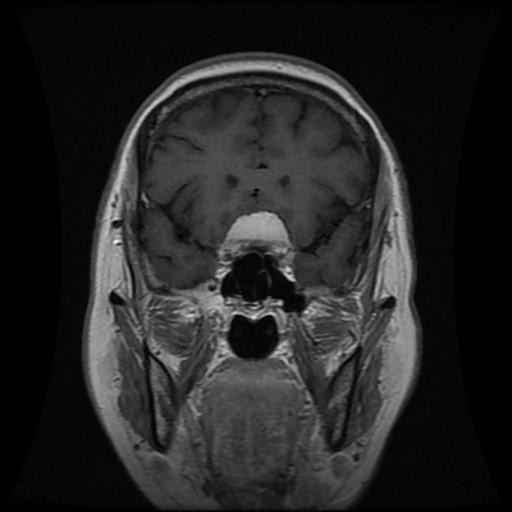
Label: pituitary